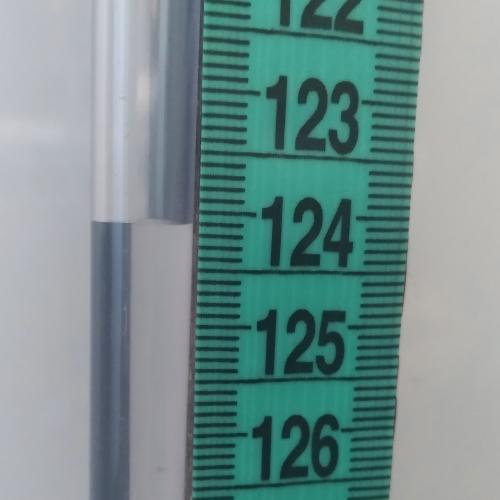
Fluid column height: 124.1 cm